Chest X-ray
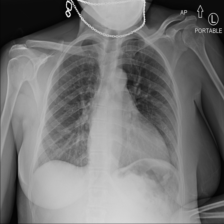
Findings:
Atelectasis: negative
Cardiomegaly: positive
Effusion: positive
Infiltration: negative
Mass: negative
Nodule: negative
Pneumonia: negative
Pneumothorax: negative
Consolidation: negative
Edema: negative
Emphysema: negative
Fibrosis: negative
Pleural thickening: negative
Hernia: negative